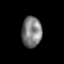
Tissue: lung
Cell type: Epithelial cells
Senescence score: 0.2261
Nuclear area (px): 608
Mean DAPI intensity: 124.887